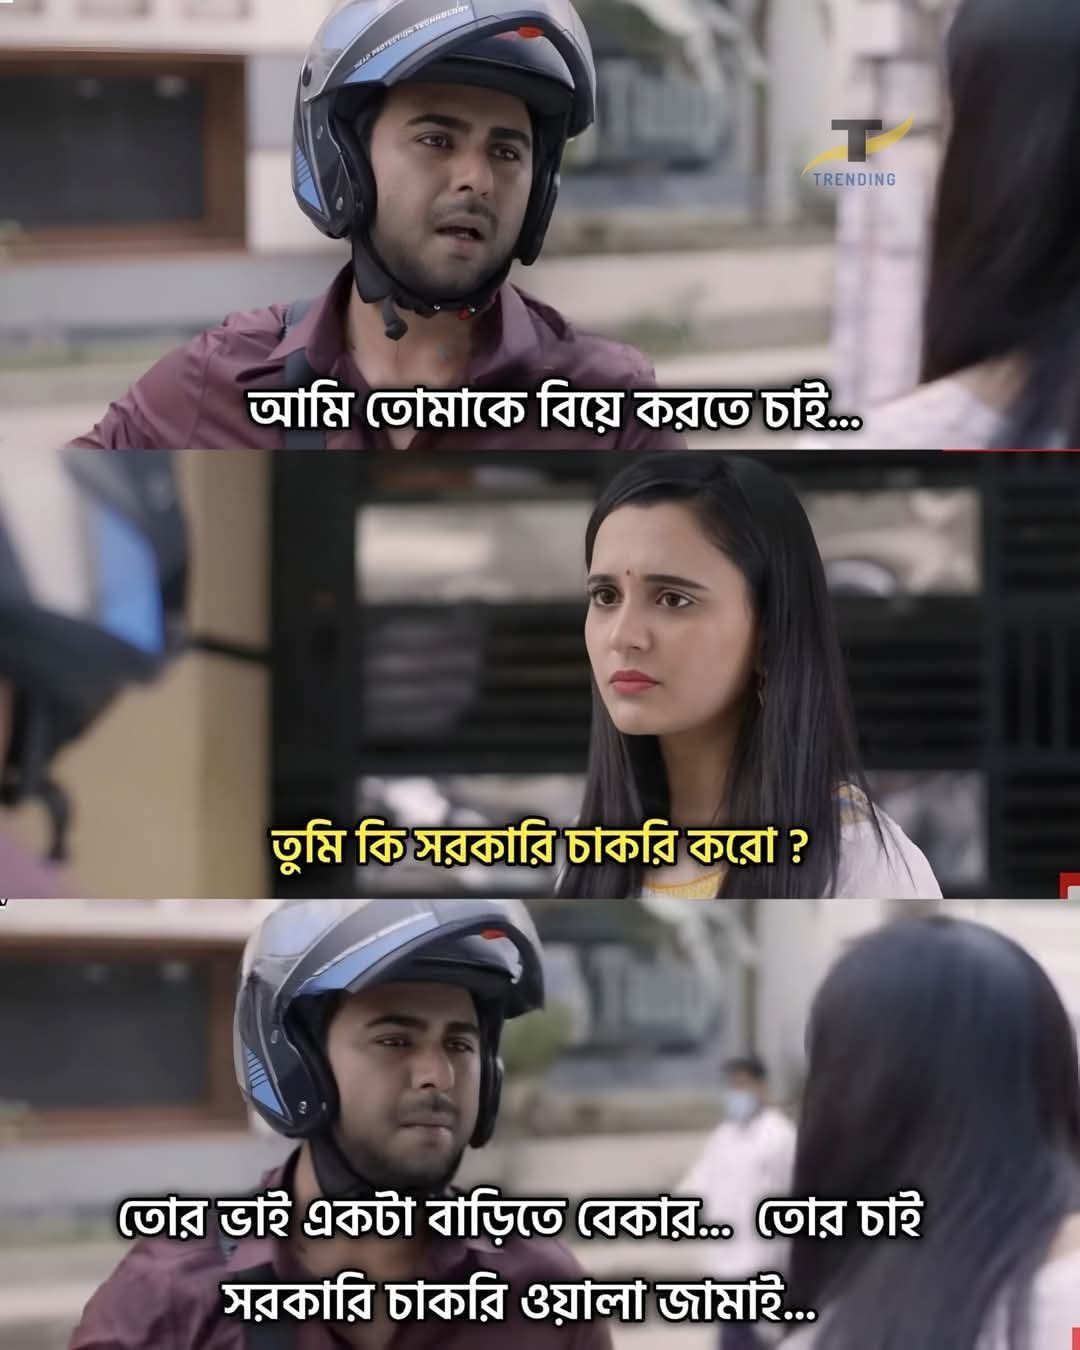
Text: আমি তোমাকে বিয়ে করতে চাই...
তুমি কি সরকারি চাকরি করো?
তোর ভাই একটা বাড়িতে বেকার... তোর চাই সরকারি চাকরি ওয়ালা জামাই...
Label: Non Hate